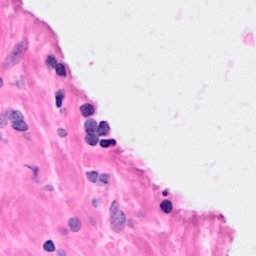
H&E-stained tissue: Breast